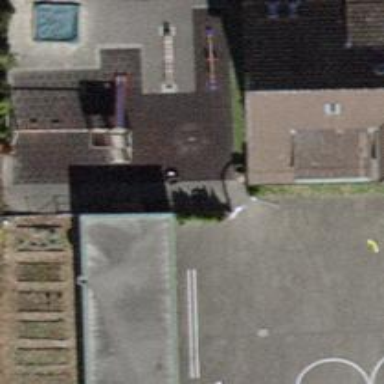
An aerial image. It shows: Playground with springy equipment.